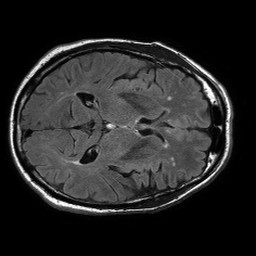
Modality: FLAIR
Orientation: axial
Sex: male
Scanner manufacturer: philips
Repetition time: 11 s
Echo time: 0.125 s